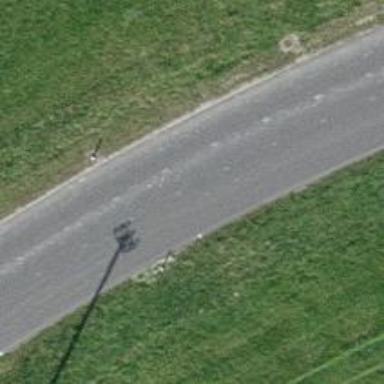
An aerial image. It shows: Tertiary road.